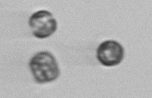
Label: Thalassiosira_sp_aff_mala